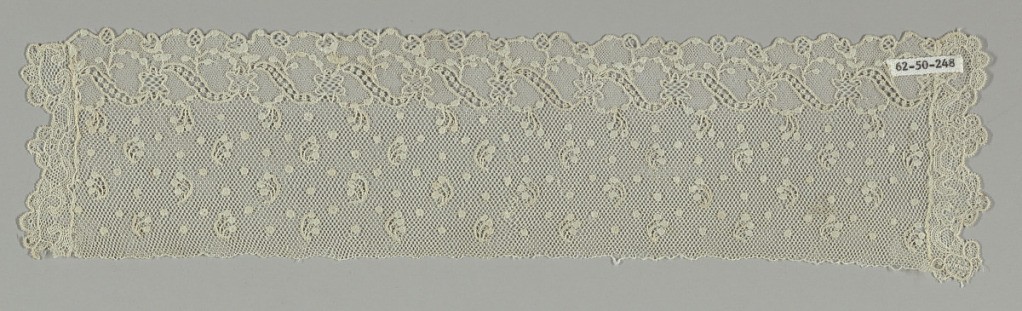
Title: Border
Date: late 18th–early 19th century
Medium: linen Technique: needle lace, 6-sided reworked ground
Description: A pattern of dots and leaves powdered over the ground. Edging is a narrow garland of ribbon and sprays.